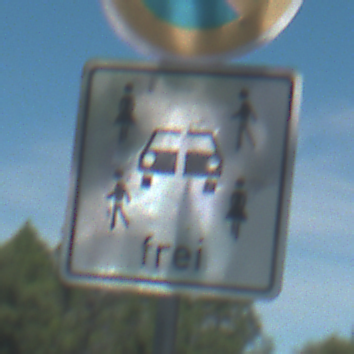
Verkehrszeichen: CarsharingfahrzeugeFrei
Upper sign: EingeschraenktesHalteverbot
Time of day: Midday
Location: Outdoor (Special)
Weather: PartlyCloudy
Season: NotSpecified
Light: Natural